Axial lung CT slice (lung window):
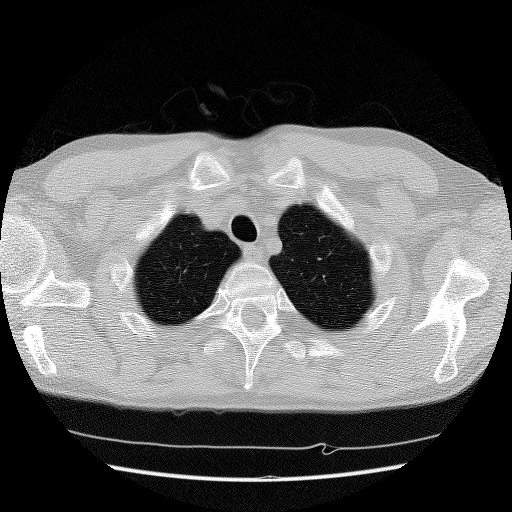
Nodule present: no